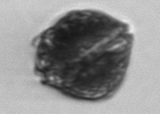
Label: Alexandrium_catenella